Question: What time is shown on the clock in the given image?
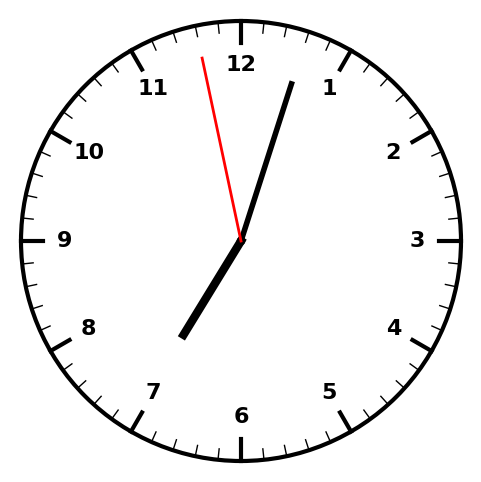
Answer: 07:02:58